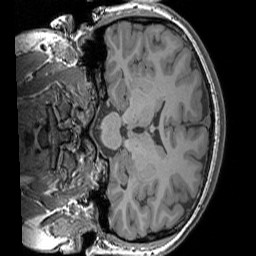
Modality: T1w
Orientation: coronal
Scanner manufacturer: siemens
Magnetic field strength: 3 T
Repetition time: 1.83 s
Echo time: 0.00303 s